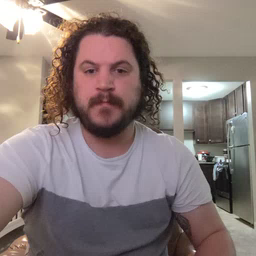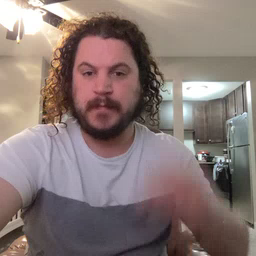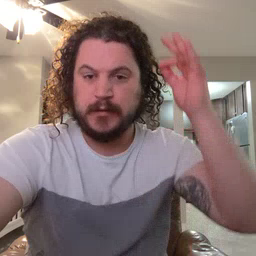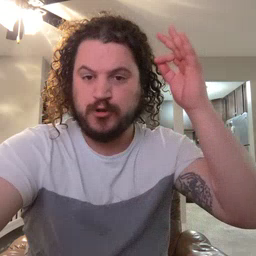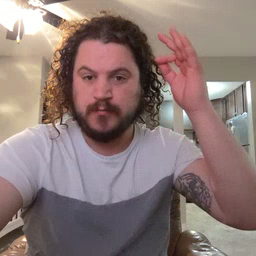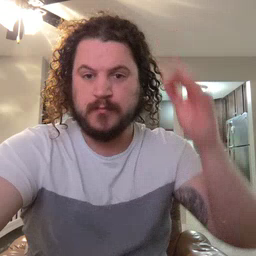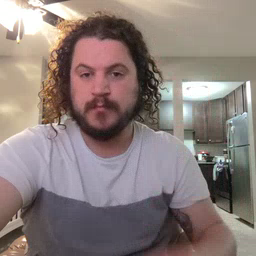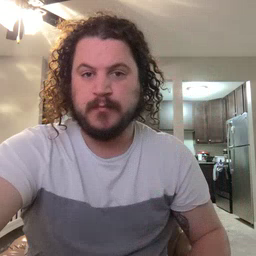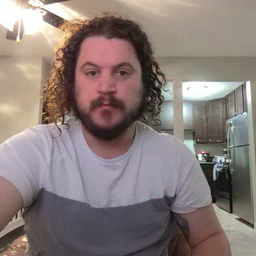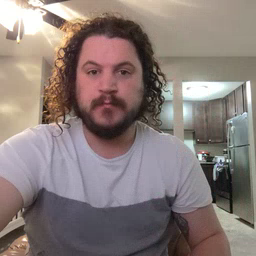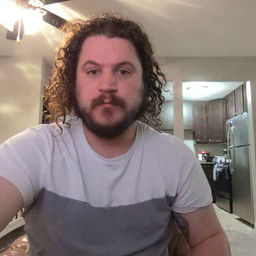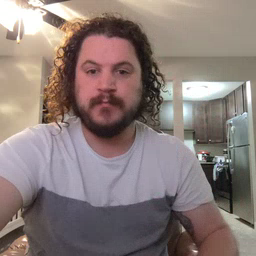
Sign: hair